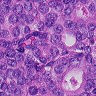
Metastatic tissue present: yes